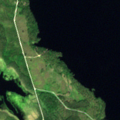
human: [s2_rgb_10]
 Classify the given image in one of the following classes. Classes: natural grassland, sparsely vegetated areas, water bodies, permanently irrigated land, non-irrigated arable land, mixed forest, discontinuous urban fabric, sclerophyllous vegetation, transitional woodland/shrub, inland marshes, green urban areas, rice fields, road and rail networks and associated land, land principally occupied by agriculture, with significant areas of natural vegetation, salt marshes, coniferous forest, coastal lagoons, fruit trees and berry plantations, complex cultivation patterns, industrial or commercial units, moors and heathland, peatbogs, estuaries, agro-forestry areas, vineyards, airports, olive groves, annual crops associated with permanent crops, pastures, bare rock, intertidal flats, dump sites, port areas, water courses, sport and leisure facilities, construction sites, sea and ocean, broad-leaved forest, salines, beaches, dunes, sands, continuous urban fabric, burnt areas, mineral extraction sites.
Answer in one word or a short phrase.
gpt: coniferous forest, peatbogs, water bodies